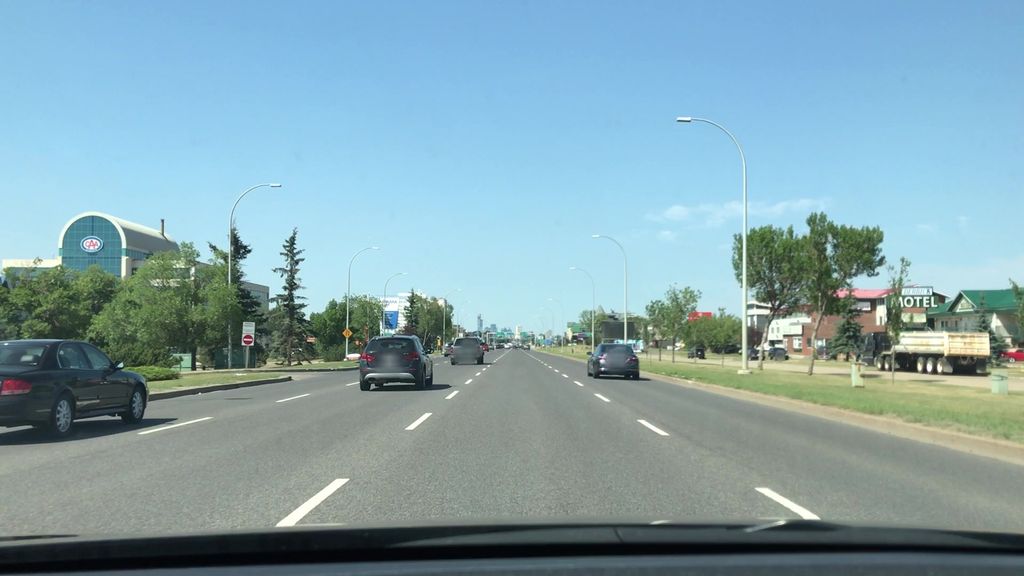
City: edmonton